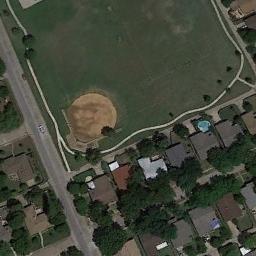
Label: baseball_diamond